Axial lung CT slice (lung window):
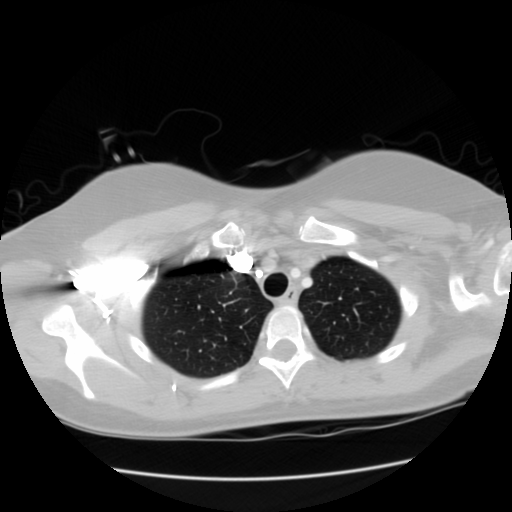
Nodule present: no